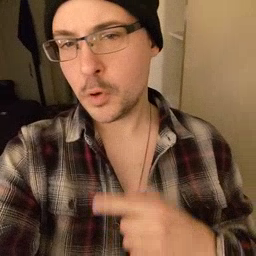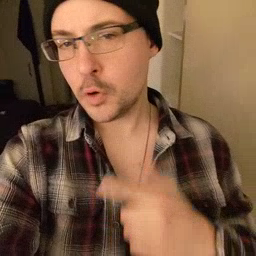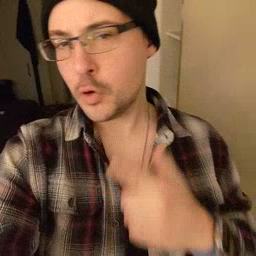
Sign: gum